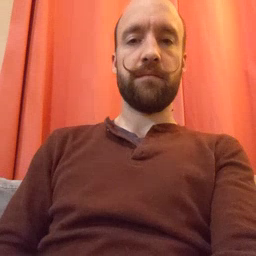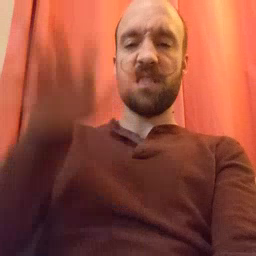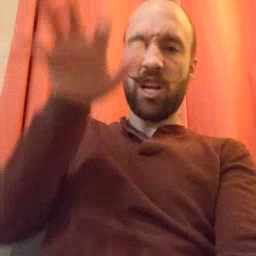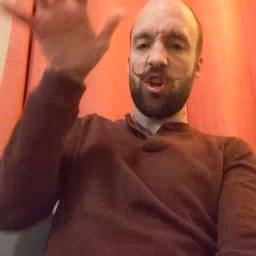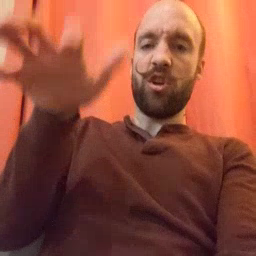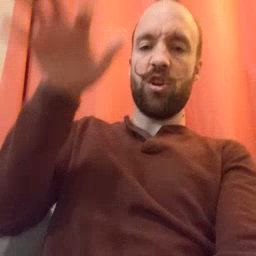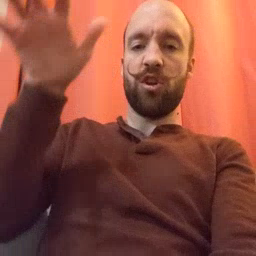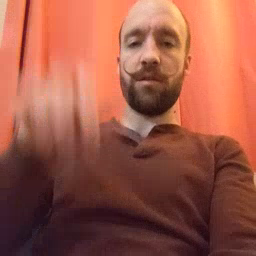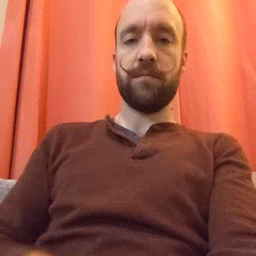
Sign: alligator